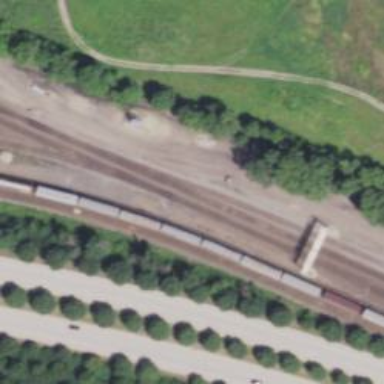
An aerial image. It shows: Railway yard in service.